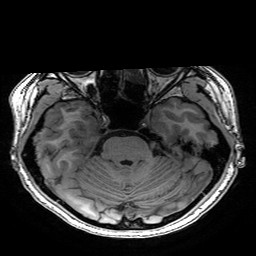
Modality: T1w
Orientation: coronal
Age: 19
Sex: female
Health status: healthy
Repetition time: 2.53 s
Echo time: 0.0034 s